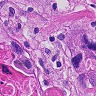
Metastatic tissue present: yes